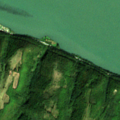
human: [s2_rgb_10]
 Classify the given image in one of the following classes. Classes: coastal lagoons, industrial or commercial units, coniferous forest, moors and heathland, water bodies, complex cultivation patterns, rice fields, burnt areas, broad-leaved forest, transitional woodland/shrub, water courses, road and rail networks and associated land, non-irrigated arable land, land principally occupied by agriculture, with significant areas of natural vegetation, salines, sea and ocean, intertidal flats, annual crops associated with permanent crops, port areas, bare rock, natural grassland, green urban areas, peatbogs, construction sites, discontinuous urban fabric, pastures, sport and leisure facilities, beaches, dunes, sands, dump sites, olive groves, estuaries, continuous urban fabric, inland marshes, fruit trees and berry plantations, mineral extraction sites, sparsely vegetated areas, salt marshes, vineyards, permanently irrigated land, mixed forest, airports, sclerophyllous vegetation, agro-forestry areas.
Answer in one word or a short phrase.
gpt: land principally occupied by agriculture, with significant areas of natural vegetation, broad-leaved forest, water courses